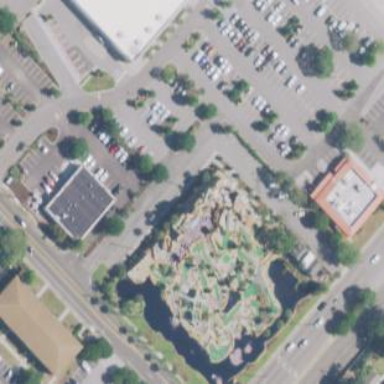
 popular attraction for tourists and leisure seekers."